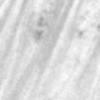
Label: change